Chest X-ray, AP view. Patient: 36 years old, sex M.
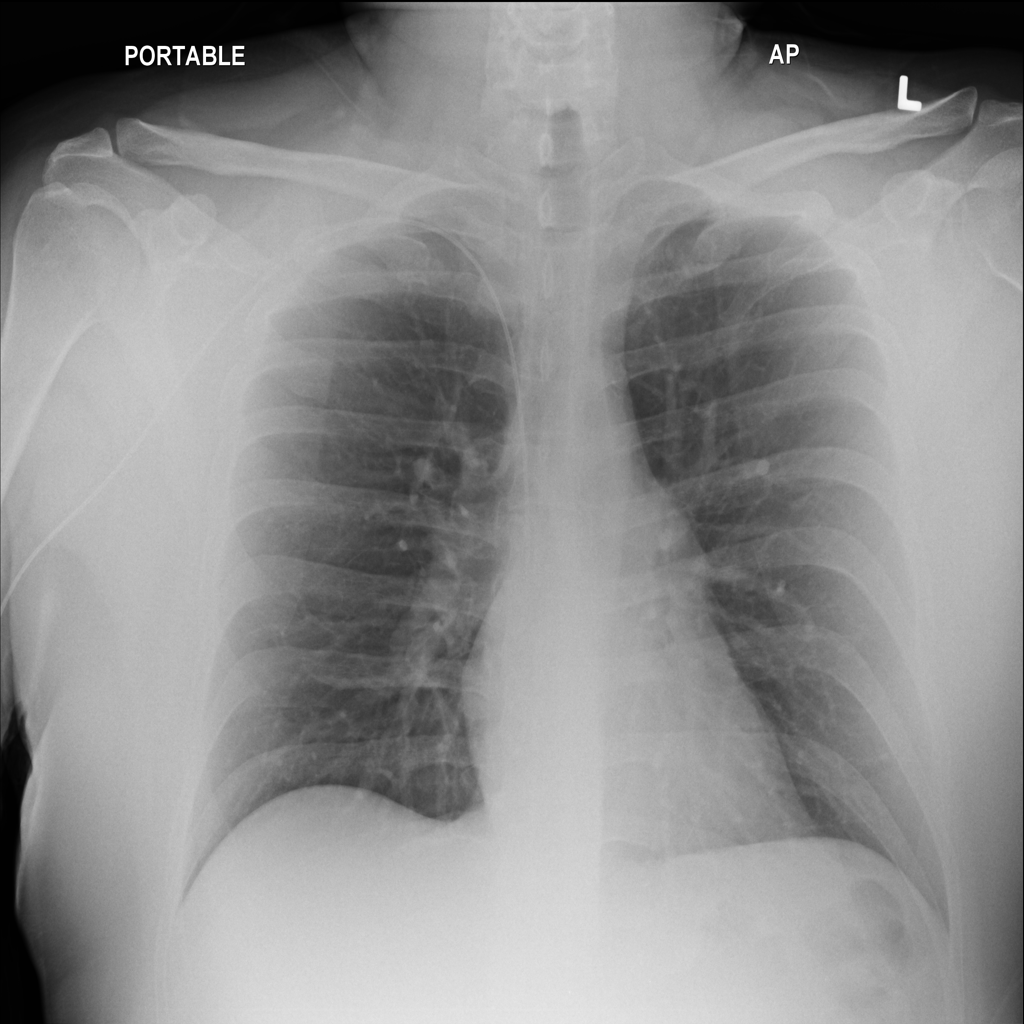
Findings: No Finding